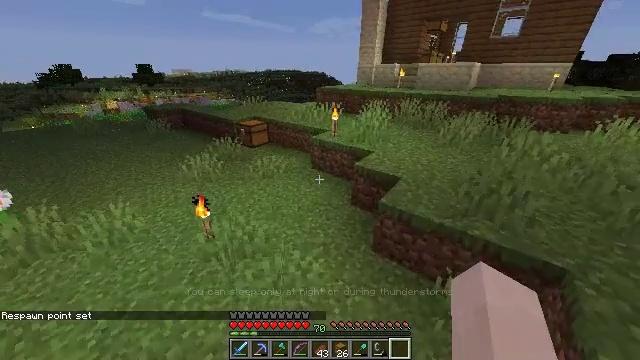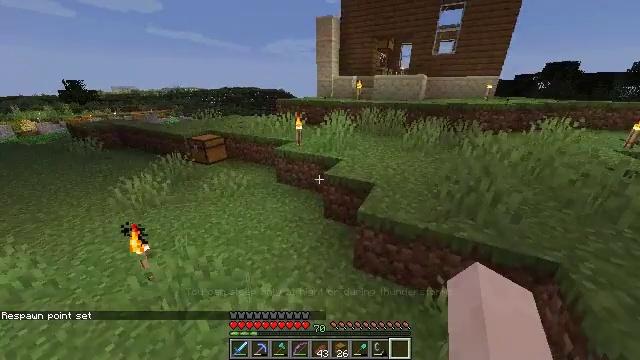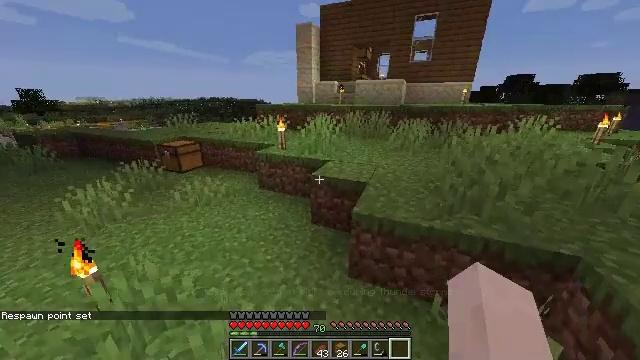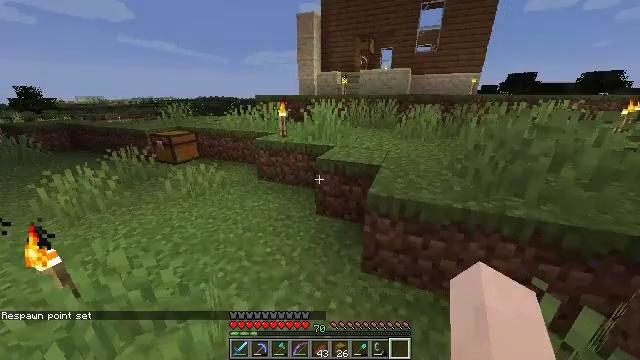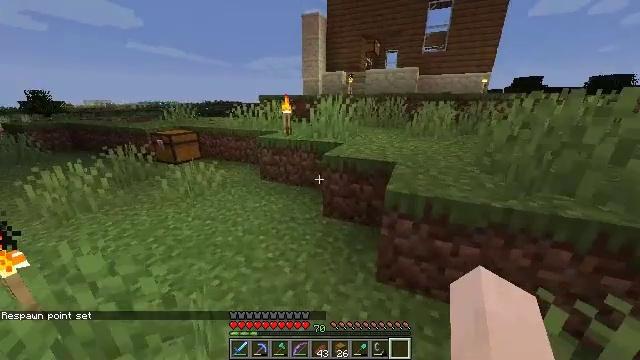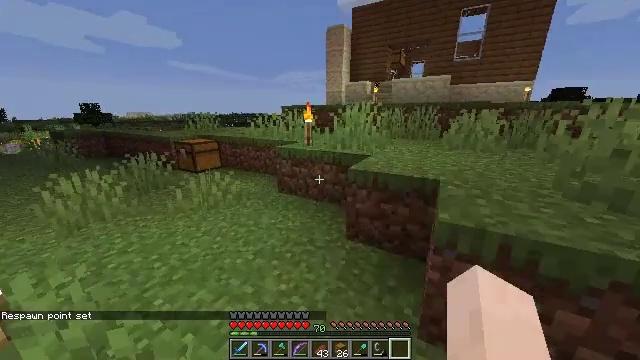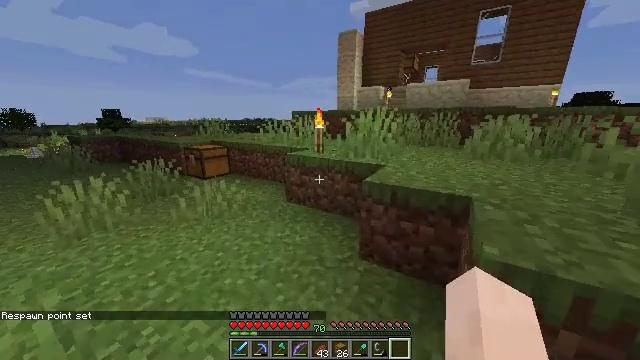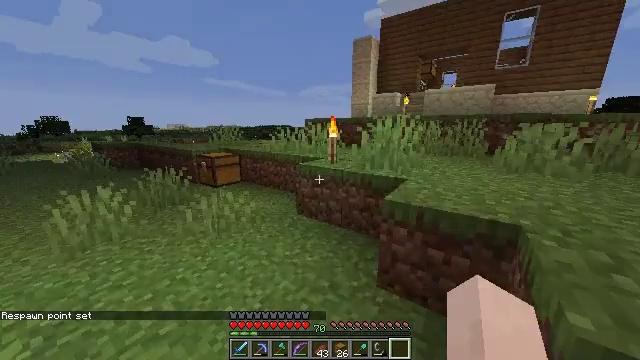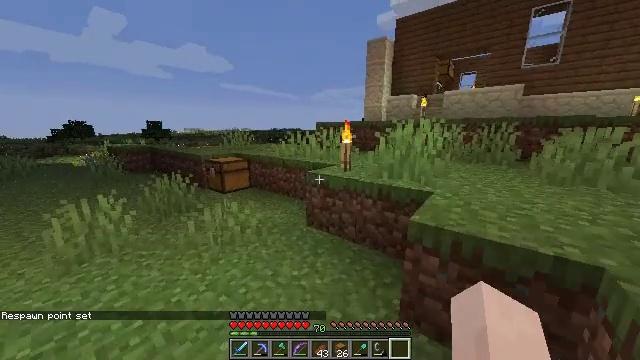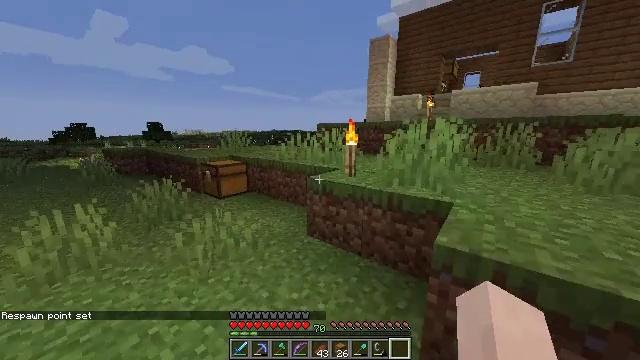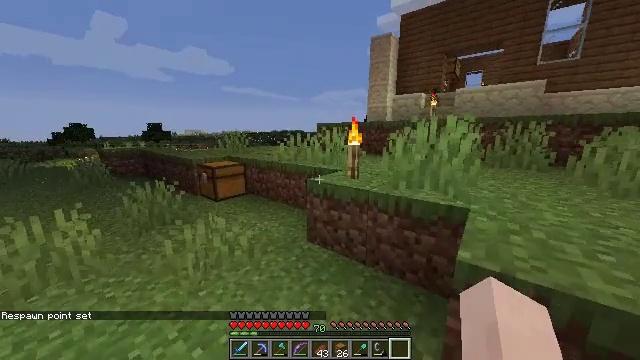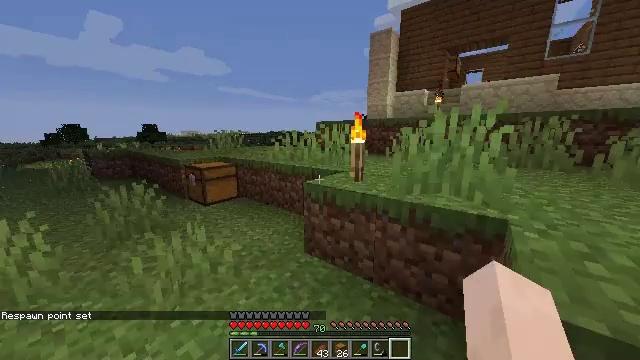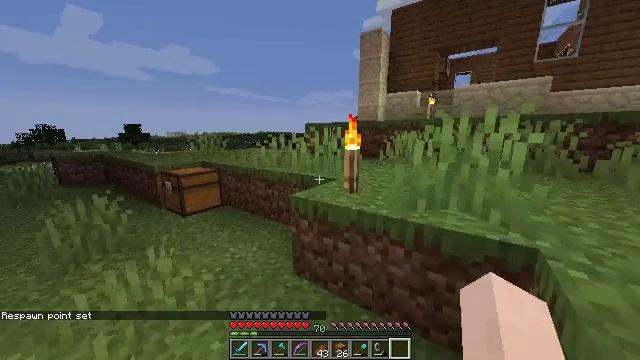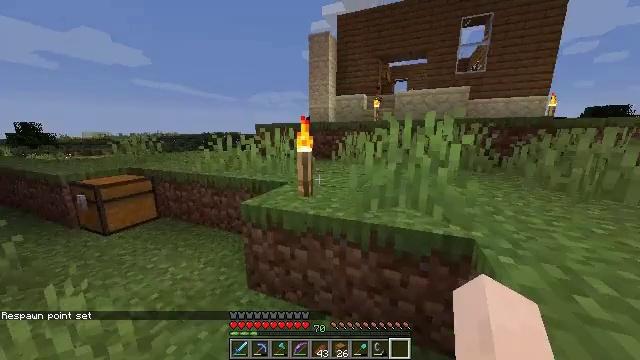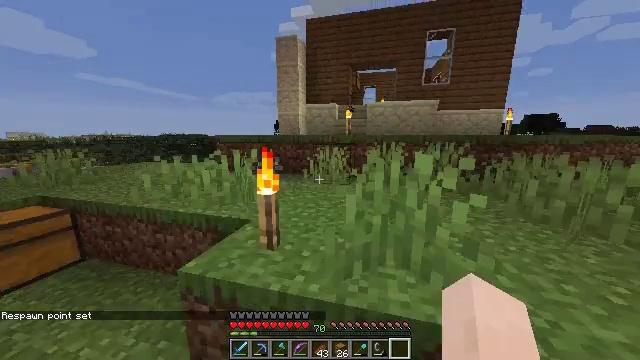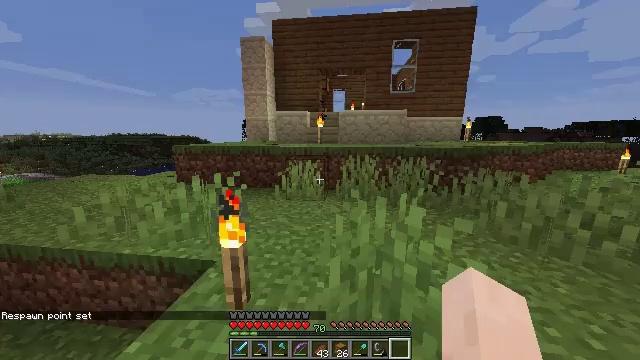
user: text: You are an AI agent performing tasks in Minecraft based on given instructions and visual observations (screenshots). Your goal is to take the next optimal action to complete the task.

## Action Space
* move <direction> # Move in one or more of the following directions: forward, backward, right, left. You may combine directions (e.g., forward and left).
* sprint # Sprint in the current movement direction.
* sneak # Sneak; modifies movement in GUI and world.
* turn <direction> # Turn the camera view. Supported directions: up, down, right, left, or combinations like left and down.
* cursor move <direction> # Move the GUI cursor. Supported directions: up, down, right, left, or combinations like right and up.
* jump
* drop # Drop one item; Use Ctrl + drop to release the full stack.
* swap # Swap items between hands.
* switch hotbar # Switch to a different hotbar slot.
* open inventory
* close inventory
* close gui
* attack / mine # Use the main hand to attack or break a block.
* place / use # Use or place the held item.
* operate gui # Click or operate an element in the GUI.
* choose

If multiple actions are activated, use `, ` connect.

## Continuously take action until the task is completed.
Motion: motion action
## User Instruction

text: Reclaim the chest into your inventory.
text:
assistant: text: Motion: move forward, sprint, turn right and up
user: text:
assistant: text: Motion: move forward, sprint, turn right and up
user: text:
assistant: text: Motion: move forward, sprint
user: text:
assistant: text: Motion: move forward, sprint, turn up
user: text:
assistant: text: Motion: move forward, sprint, turn left and up
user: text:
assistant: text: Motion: move forward, sprint, turn left and up
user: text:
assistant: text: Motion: move forward, sprint, turn left and up
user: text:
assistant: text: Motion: move forward, sprint, turn left
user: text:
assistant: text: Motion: move forward, sprint
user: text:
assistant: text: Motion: move forward, sprint
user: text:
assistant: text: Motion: move forward, sprint
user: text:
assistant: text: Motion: move forward, sprint, turn right
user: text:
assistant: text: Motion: move forward, sprint, turn right
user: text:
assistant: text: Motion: move forward, sprint, turn right, jump
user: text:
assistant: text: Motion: move forward, sprint, turn right, jump
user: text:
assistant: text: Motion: move forward, sprint, turn right, jump
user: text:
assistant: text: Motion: move forward, sprint
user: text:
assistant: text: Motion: move forward, sprint
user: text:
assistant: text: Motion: move forward, sprint
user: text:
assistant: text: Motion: move forward, sprint
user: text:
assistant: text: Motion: move forward, sprint
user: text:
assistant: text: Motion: move forward, sprint
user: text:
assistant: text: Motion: move forward, sprint
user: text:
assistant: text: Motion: move forward, sprint
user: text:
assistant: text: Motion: move forward, sprint, jump
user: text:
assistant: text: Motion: move forward, sprint, turn right, jump
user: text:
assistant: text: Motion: move forward, sprint, jump
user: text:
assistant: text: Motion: move forward, sprint
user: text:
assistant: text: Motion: move forward, sprint
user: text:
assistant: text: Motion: move forward, sprint